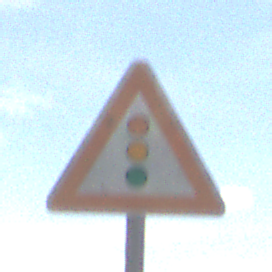
Verkehrszeichen: Lichtzeichenanlage
Umgebung: Outdoor, Nature
Tageszeit: Midday
Wetter: PartlyCloudy
Licht: Natural
Jahreszeit: NotSpecified
Kontrast: MediumContrast